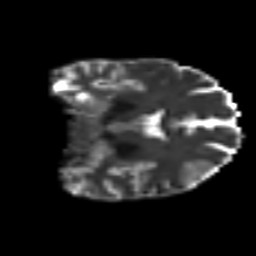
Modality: T2w
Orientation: coronal
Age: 47
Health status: ill
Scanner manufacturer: philips
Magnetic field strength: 3 T
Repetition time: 9 s
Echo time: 0.127 s